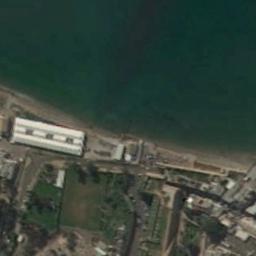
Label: beach